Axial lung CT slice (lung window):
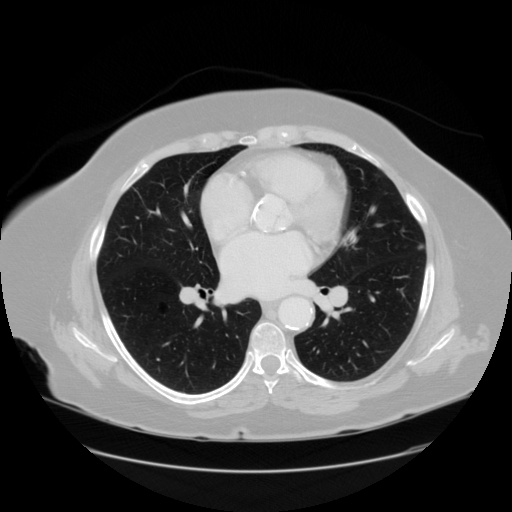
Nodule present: yes
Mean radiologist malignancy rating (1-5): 2